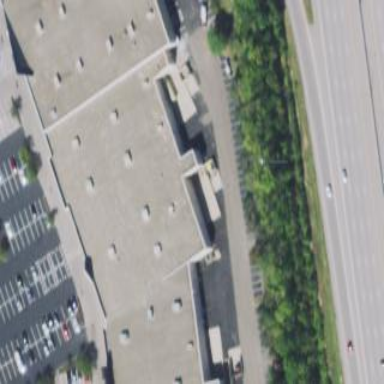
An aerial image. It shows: Retail building.